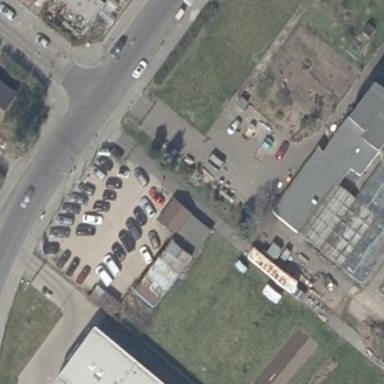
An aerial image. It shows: Retail area with car shop.